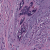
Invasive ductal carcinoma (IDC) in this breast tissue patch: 1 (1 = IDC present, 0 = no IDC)